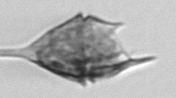
Label: Tripos_lineatus